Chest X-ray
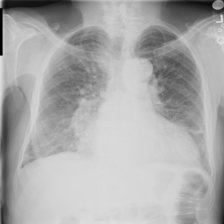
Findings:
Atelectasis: negative
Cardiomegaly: positive
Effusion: negative
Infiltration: negative
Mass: negative
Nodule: negative
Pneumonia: negative
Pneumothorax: negative
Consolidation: negative
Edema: negative
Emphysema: negative
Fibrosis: negative
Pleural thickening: negative
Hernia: negative